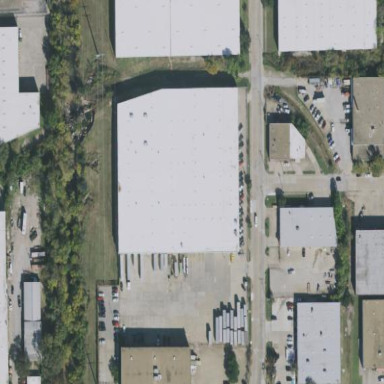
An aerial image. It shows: Commercial building.